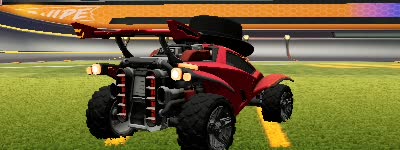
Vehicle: octane